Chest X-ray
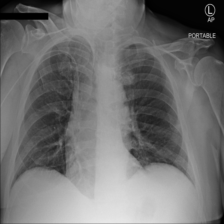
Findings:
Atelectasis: positive
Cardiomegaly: negative
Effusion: negative
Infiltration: negative
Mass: negative
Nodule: negative
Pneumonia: negative
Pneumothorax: negative
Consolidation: negative
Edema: negative
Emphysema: negative
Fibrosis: negative
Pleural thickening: negative
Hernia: negative